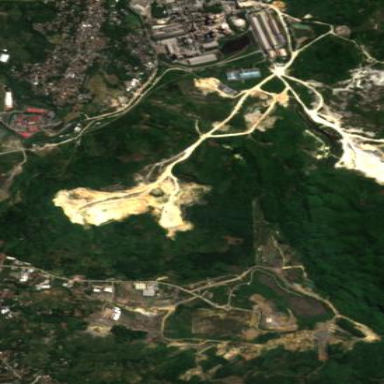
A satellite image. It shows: Quarry area.